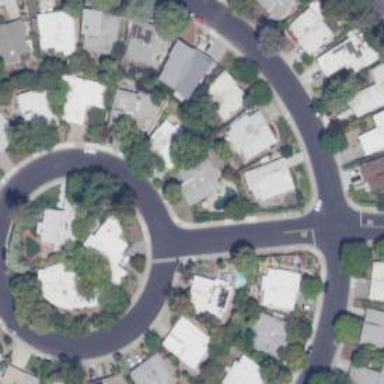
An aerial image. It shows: Residential road with parallel parking lanes on both sides. The surface of the road is asphalt.